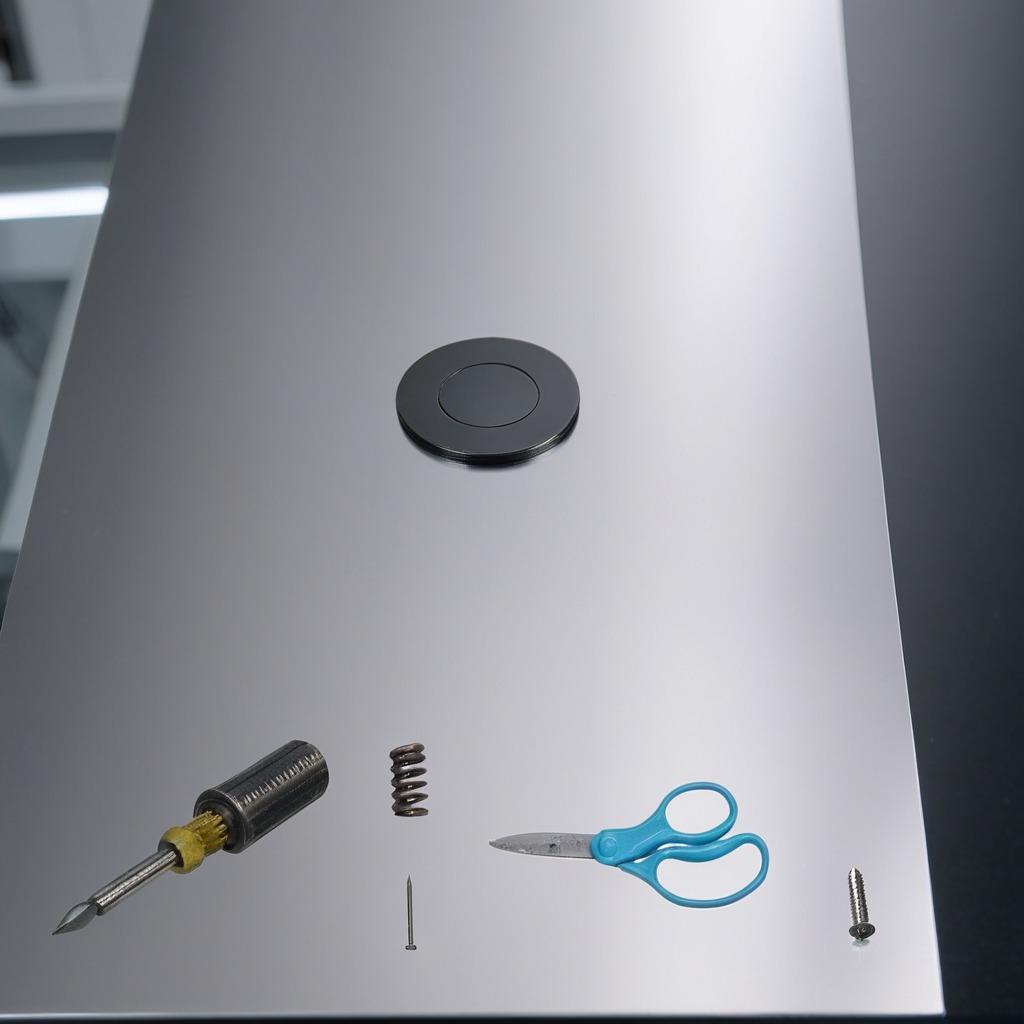
A metal machine screw, an iron nail, a coiled metal spring, a screwdriver, and a pair of scissors are lying on a stainless steel table in a high-end prototyping lab.